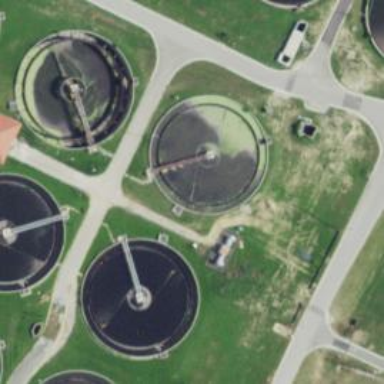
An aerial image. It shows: Body of wastewater.